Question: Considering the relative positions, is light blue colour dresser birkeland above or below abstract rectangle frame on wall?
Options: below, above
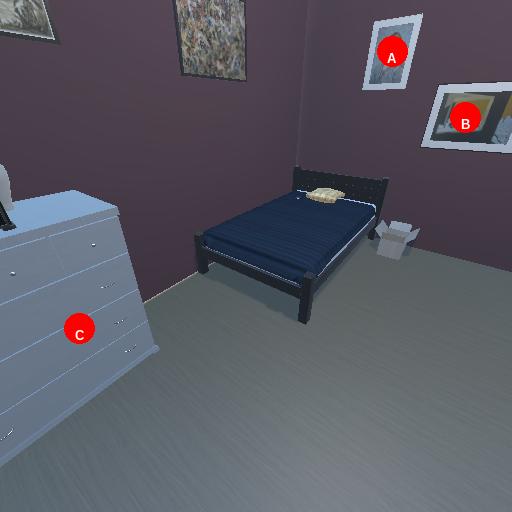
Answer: below